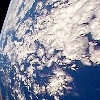
Label: cloud